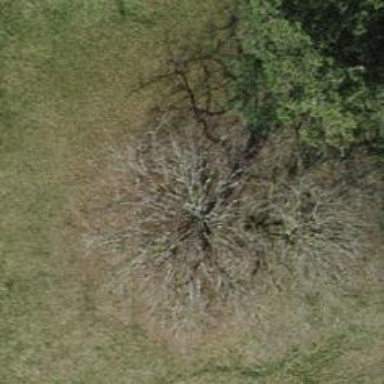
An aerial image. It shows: Single tag "natural: tree."